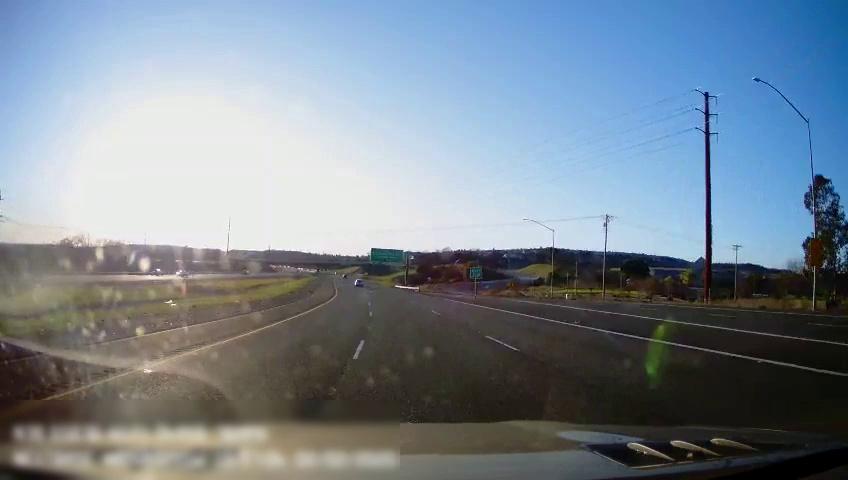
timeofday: Day
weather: Sunny
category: Drivable Space
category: Drivable Space
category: Vehicles | Truck
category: Vehicles | Truck
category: Lanes | Alternate Lane
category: Lanes | Alternate Lane
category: Lanes | Current Lane
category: Lanes | Current Lane
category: Lanes | Alternate Lane
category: Lanes | Alternate Lane
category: Lanes | Alternate Lane
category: Traffic | Signs
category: Traffic | Signs